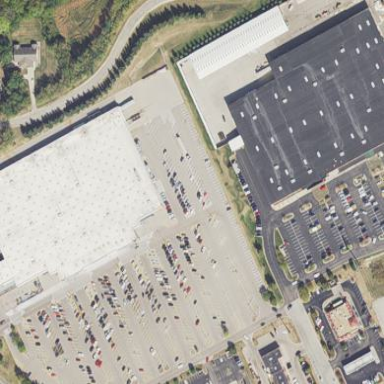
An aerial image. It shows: Retail area.